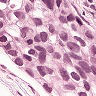
Metastatic tissue present: yes